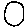
Label: circle